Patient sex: M
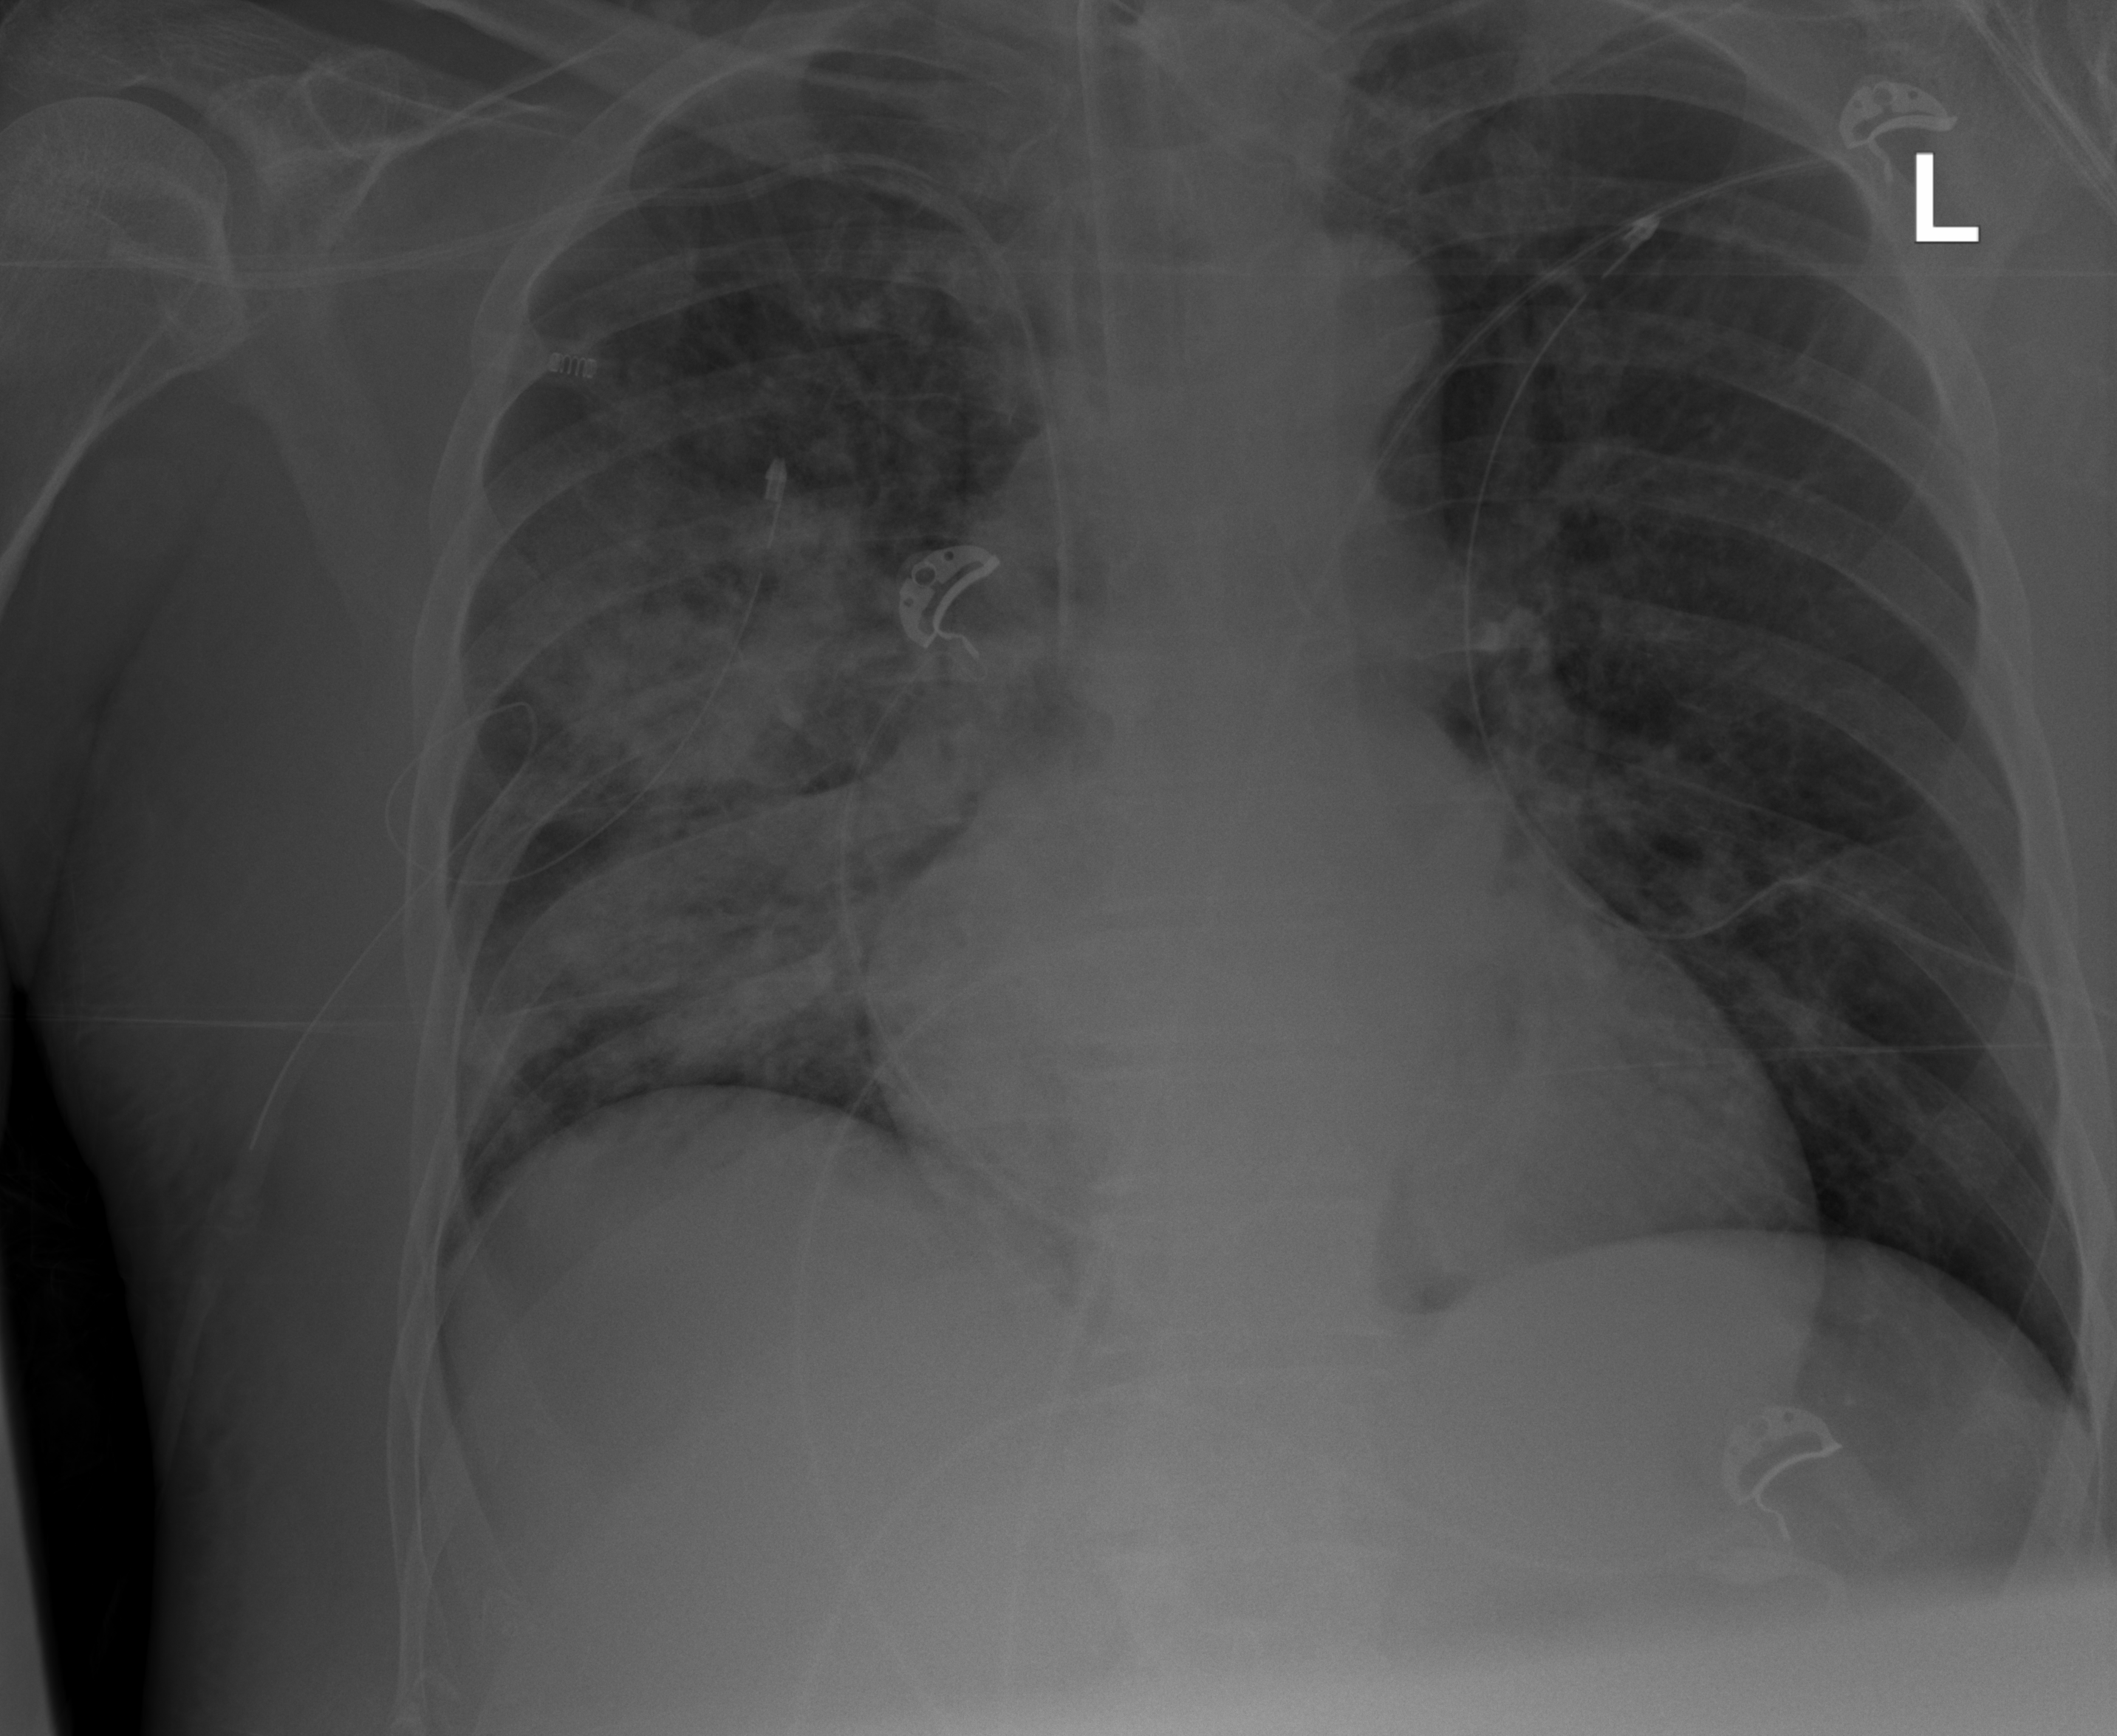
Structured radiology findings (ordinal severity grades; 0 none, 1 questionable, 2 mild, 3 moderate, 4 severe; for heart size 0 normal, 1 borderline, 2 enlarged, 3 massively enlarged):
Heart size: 1
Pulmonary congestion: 0
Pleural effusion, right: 0
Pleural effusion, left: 0
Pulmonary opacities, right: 3
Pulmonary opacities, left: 2
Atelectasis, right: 2
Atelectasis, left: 2